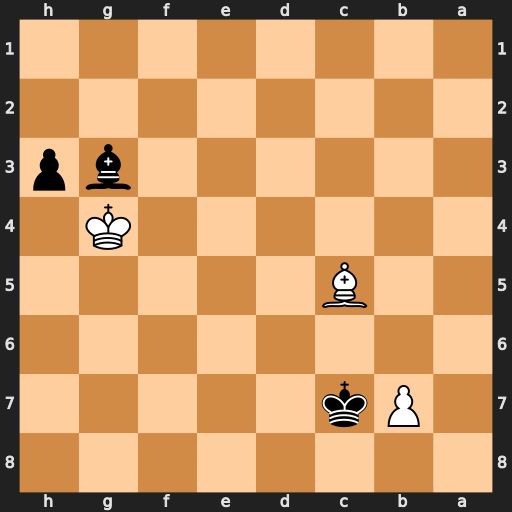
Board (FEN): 8/1Pk5/8/2B5/6K1/6bp/8/8
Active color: b
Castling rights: -
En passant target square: -
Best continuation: h2 b8=Q+ Kxb8 Kxg3 h1=Q